Question: I'm trying to make this work in a UICollectionReusableView (UICollectionView Header) context.

The height required for strings in UILabels , , and is calculated and set as the gray view's height somewhat like this:
'''
- (CGSize)collectionView:(UICollectionView *)collectionView layout:(UICollectionViewLayout *)collectionViewLayout referenceSizeForHeaderInSection:(NSInteger)section
{
....
CGFloat expectedHeightForLabelB = 0;
if (stringB.length > 0)
{
expectedHeightForLabelB = 8 + calculatedRequiredHeightForStringB;
}
....
CGFloat expectedHeaderHeight = expectedHeightForLabelA + expectedHeightForLabelB + expectedHeightForLabelC + 8
return CGSizeMake(collectionView.bounds.size.width, expectedHeaderHeight);
}
'''
In 'collectionView:viewForSupplementaryElementOfKind:atIndexPath:', I have a condition whereby
'''
if (stringB.length == 0)
[headerView.labelB removeFromSuperView];
'''
In this case, I have settled the estimated dynamic height of the gray superview. What I would like then is for UILabels and to have a fallback vertical constraint of 8 pts.
I can only think of 2 possible (not sure if right or wrong) ways to achieve this.
- 'collectionView:viewForSupplementaryElementOfKind:atIndexPath:'-
What would be the right or best way to achieve this? I have seen an answer <URL> but I would like to gather stronger inputs if there are any.
Thanks in advance!
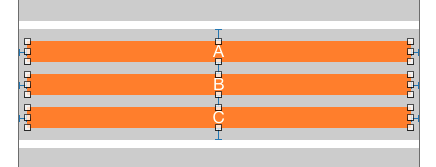
Answer: Take a IBOutlet of height constraint of B and vertical space between A and B and change it to 0 instead of removing the view
Hope this solves your problem